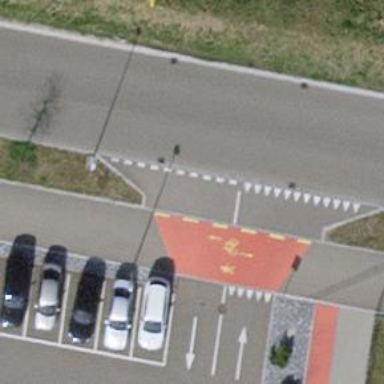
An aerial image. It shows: Uncontrolled crossing with surface markings on the road.